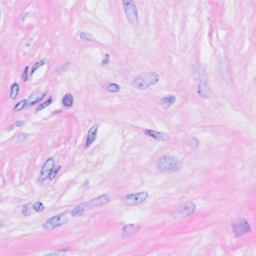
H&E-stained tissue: Breast